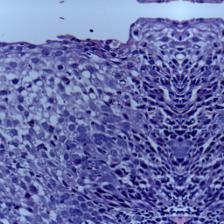
Diagnosis: OSCC